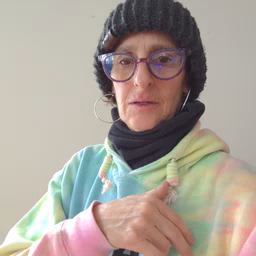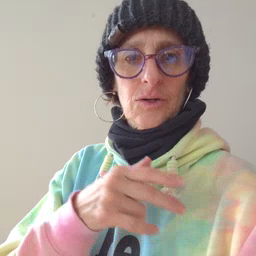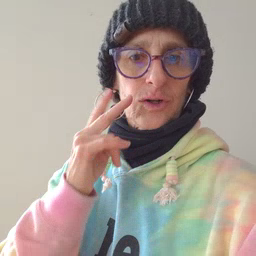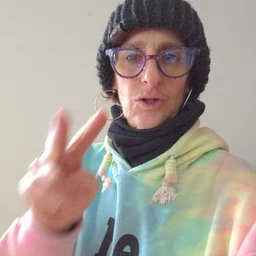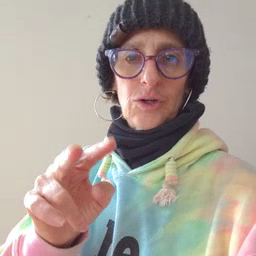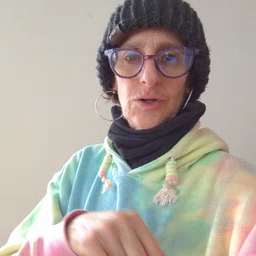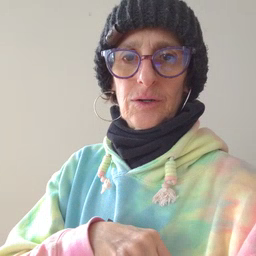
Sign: look